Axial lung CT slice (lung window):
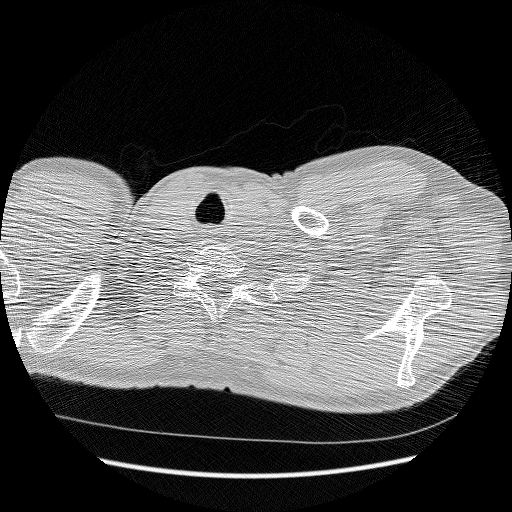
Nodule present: no